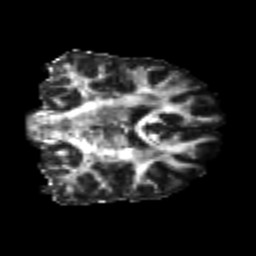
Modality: FA
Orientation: coronal
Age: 25
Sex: female
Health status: healthy
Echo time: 0.074 s